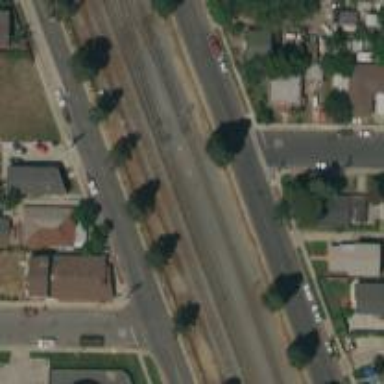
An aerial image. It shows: Light rail siding with electrified contact lines.